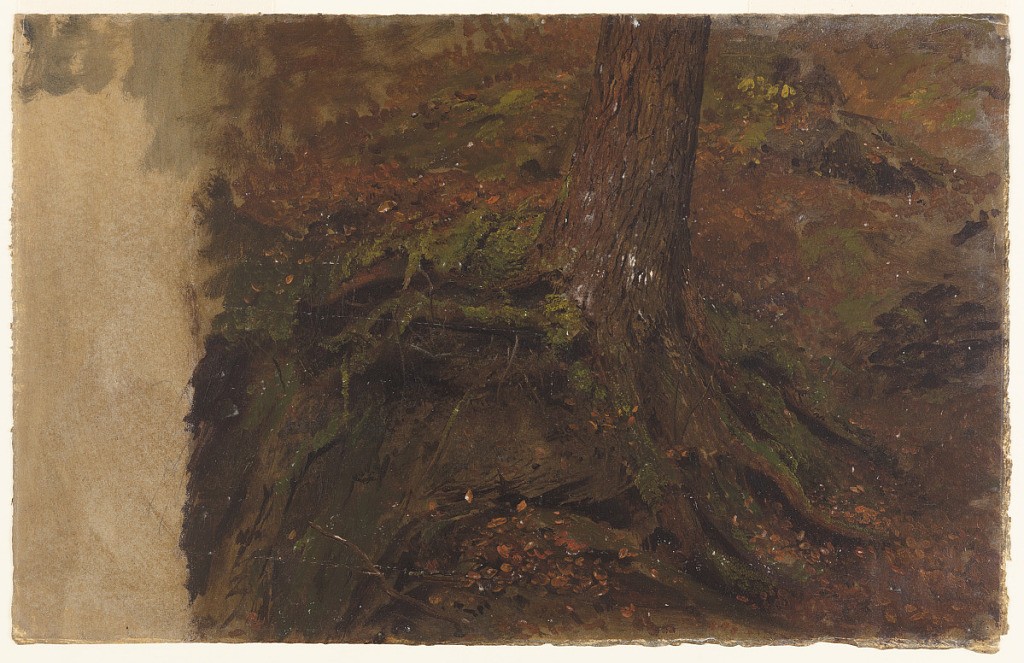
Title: Tree Trunk with Roots
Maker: Frederic Edwin Church, American, 1826–1900
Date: probably 1848
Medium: Brush and oil, graphite on off-white paperboard
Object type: Drawing
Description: Landscape and botanical sketch showing a view of the base of a pine tree within a dark forest, possibly in Vermont. At center, the tree's twisting roots wrap around a boulder, like fingers clutching a rock. The tree's stout trunk extends out of view at upper center. Moss is visible on the tree thoughout. Around it, leaves, soil, and other detritus on the forest floor are prominently visible. The gray-green ground is visible along the left margin.